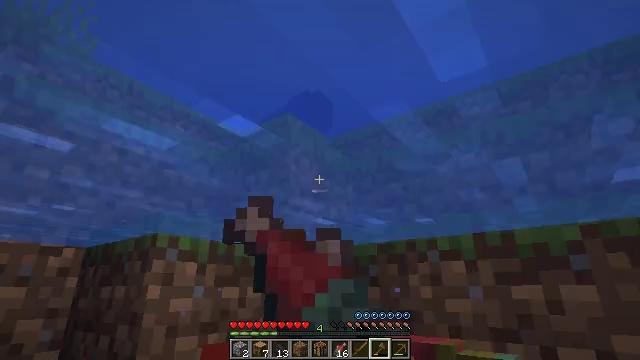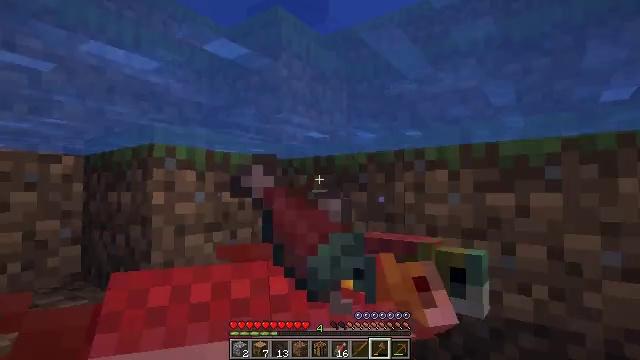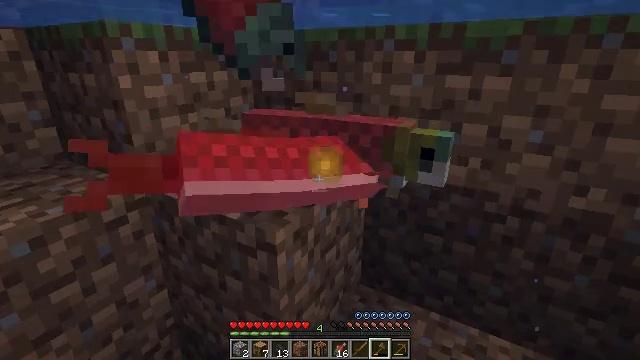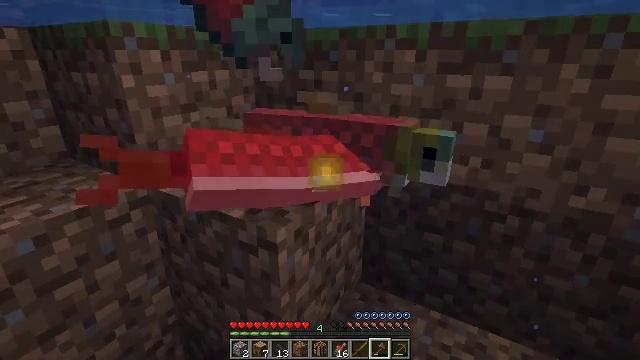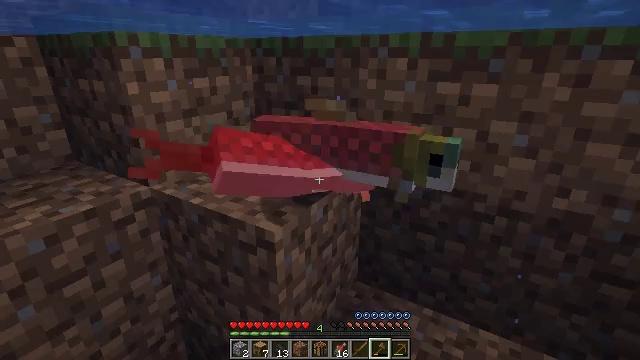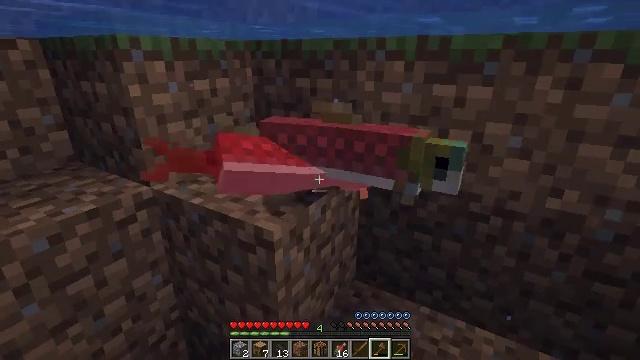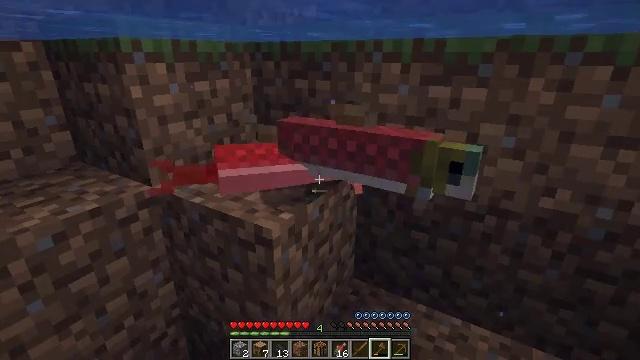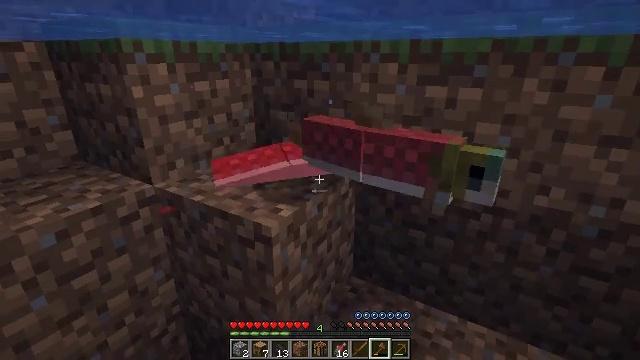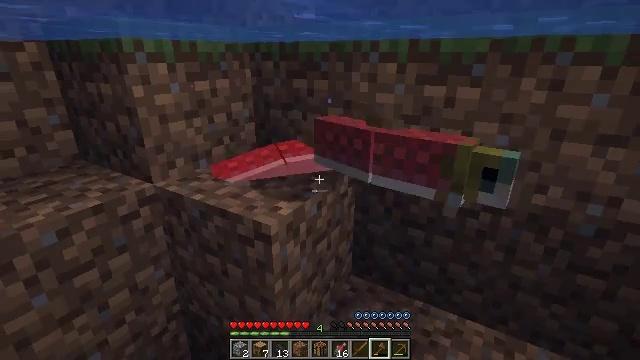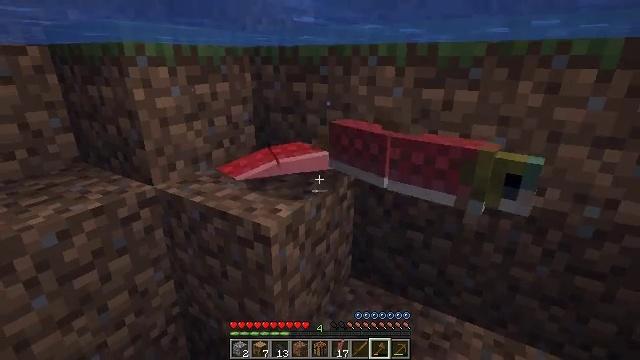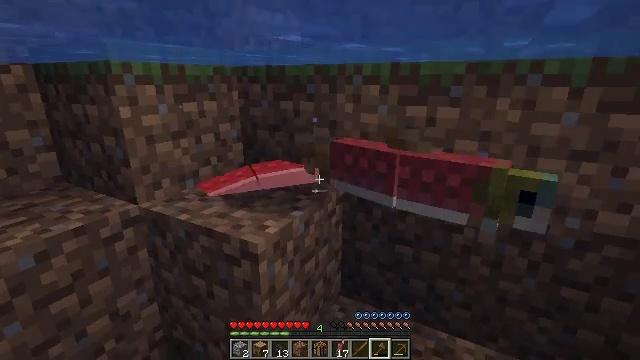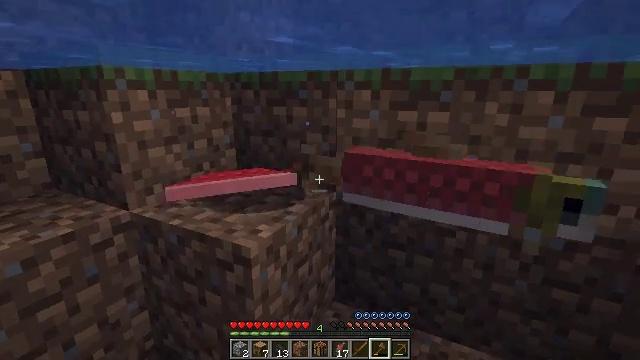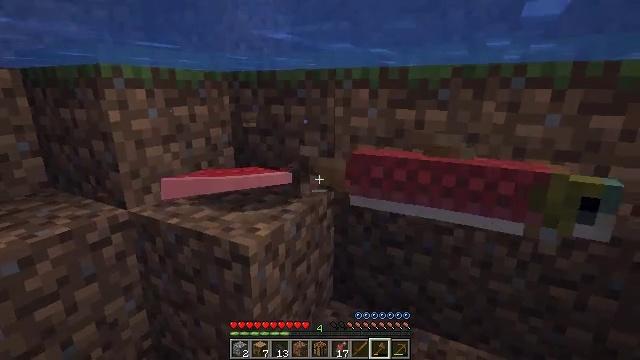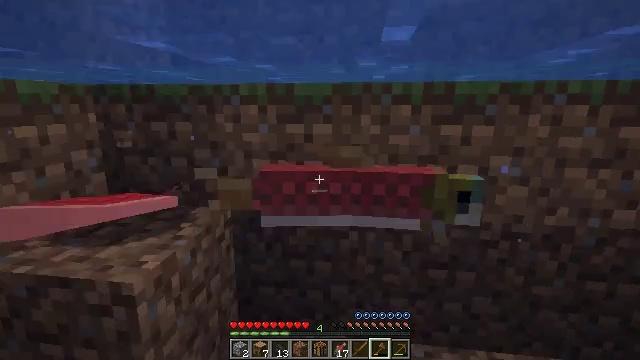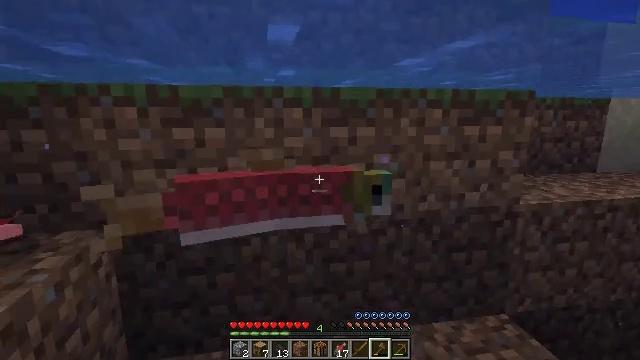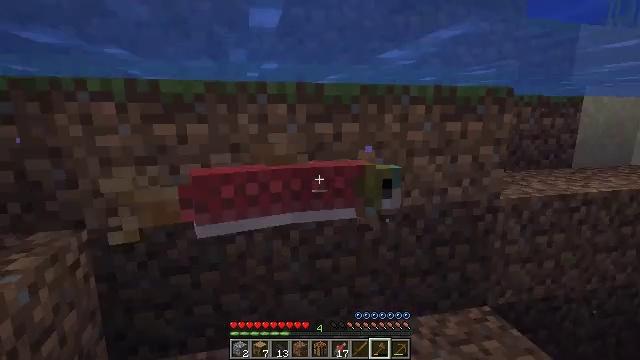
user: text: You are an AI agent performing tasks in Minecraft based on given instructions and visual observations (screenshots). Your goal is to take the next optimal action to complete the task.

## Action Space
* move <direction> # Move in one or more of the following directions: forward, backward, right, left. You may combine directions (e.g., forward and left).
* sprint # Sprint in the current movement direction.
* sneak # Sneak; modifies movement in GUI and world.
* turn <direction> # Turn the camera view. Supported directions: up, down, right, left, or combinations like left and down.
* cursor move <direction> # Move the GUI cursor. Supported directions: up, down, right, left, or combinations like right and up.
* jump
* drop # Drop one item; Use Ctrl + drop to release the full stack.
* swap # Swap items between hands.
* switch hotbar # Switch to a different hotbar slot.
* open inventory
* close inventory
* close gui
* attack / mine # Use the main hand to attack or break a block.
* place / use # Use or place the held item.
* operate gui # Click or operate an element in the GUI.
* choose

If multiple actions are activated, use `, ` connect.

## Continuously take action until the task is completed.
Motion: motion action
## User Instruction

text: Kill the salmon.
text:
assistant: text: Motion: attack / mine
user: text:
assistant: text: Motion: turn right and down, attack / mine
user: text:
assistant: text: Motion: no_op
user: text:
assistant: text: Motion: no_op
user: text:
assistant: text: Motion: no_op
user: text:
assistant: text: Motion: no_op
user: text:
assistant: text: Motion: no_op
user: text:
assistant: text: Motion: no_op
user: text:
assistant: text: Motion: no_op
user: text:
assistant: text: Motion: turn right and up
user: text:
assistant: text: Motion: turn right and up, attack / mine
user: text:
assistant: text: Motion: attack / mine
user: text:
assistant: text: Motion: turn right and up, attack / mine
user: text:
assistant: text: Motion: turn right and up
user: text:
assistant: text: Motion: turn right
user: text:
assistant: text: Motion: turn right and down
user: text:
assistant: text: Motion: move right, turn right and down
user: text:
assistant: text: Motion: move right, turn right
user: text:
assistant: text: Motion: move right, turn right
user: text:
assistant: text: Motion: move right
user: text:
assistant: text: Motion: move forward and move right
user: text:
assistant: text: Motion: move forward and move right, turn right and up
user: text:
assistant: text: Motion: move forward and move right, turn right and up
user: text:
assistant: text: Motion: move forward and move right, turn up
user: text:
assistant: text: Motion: move forward and move right, turn right and up
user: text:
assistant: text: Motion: move forward and move right, turn right and up
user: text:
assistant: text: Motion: move forward and move right, turn right and up
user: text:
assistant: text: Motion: move forward and move right, jump
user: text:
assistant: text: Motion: move forward and move right, jump
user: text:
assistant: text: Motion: move forward and move right, turn right and down, jump